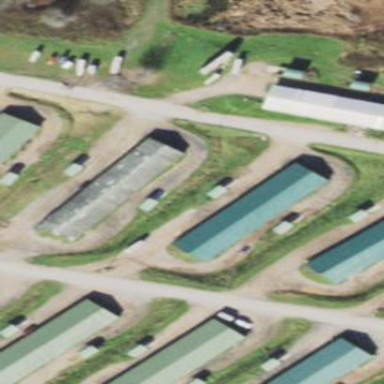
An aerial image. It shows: Stable building.